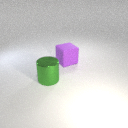
large purple rubber cube behind large green metal cylinder